Field crop: maize
Growth stage: 2
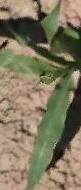
Species: maize